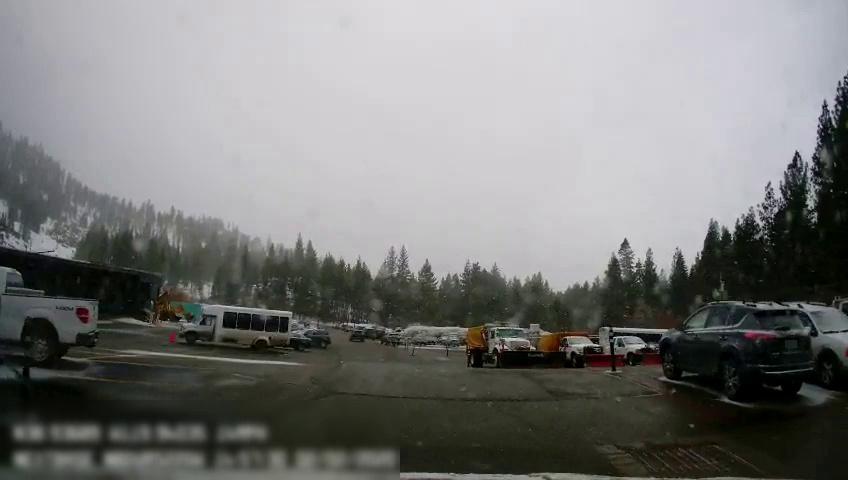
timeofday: Day
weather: Snowy
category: Vehicles | Other LV
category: Vehicles | SUV
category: Vehicles | SUV
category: Vehicles | Other LV
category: Vehicles | Truck
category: Vehicles | Other LV
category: Vehicles | Other LV
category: Vehicles | Truck
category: Vehicles | Car
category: Vehicles | SUV
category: Drivable Space